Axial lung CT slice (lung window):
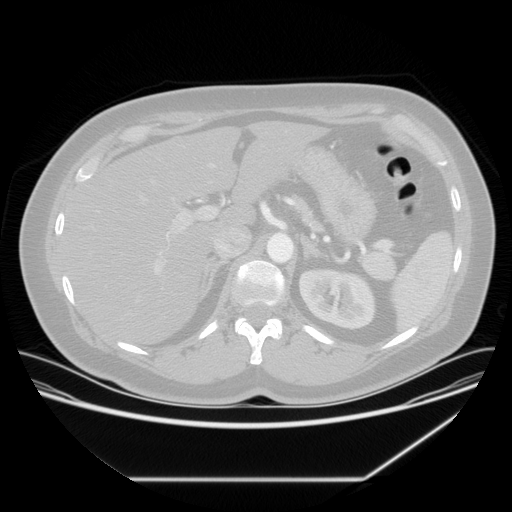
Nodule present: no